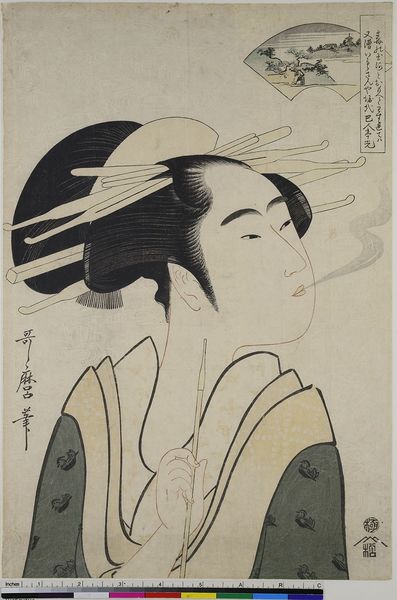
Titel: Der Tamagawa in Koya, aus der Serie: Die sechs Kristallflüsse
Künstler: Kitagawa Utamaro
Standort: Hamburg
Institution: Museum für Kunst und Gewerbe Hamburg
Schlagwörter: holzschnitt, ente, druckgraphik, druckgrafik, literatur, tracht, gedicht, zeit, farbholzschnitt, kimono, kurtisane, volkstracht, edo, reproduktionen, dichtkunst, tabakspfeife, druckerzeugnisse, tierornamente, hetäre